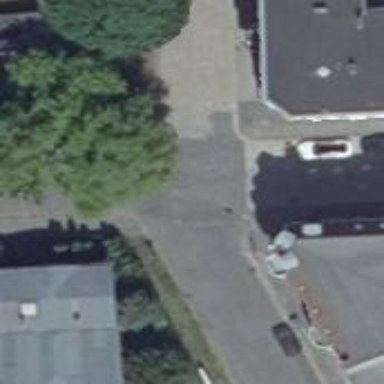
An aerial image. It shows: Residential road with sidewalks on both sides.